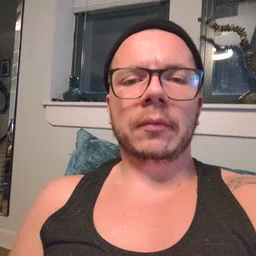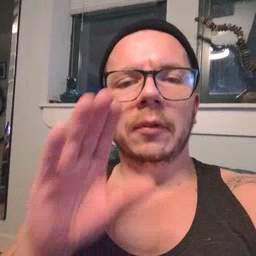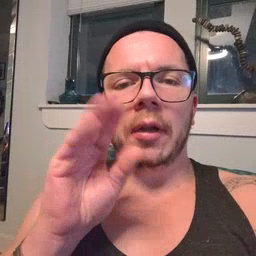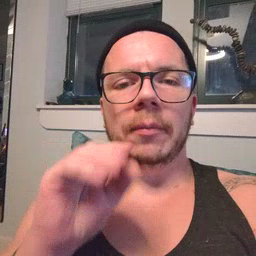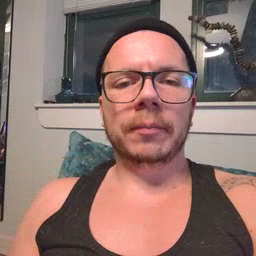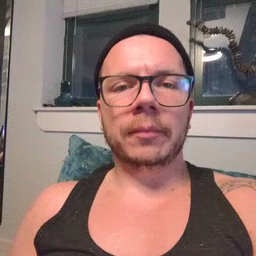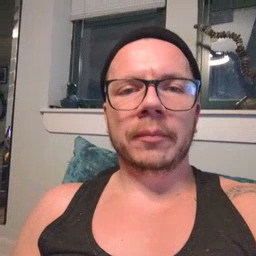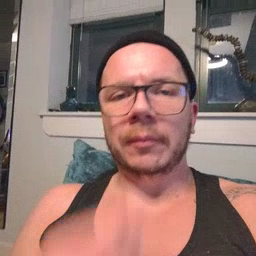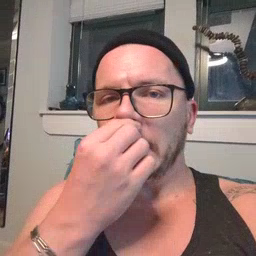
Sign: duck